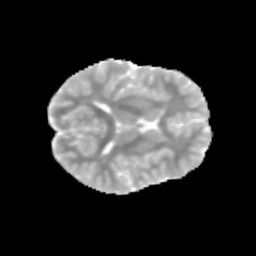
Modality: MD
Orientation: axial
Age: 11
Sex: male
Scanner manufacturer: siemens
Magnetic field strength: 3 T
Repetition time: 3.8 s
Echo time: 0.07 s